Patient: sex M, age 80
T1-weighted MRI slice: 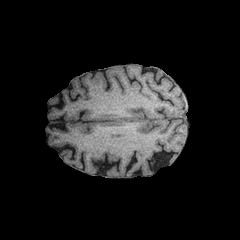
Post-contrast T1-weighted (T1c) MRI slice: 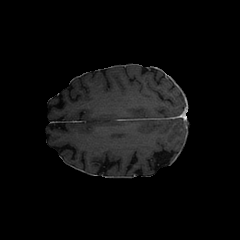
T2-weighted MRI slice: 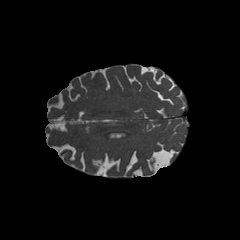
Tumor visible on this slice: no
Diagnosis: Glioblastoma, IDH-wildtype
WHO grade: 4